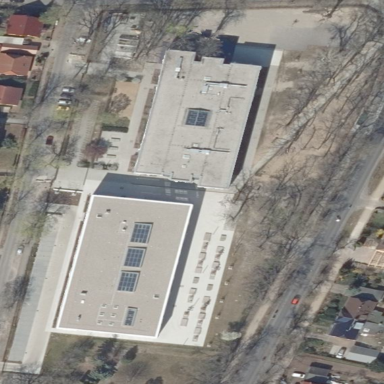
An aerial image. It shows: School.